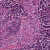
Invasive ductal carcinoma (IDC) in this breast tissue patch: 1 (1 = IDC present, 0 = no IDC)